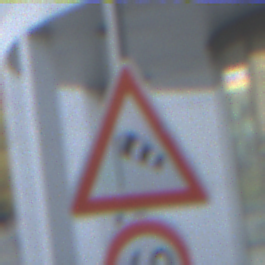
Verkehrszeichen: SeitenwindVonLinks
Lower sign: Geschwindigkeit40
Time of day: SunriseSunset
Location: Outdoor (Urban)
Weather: PartlyCloudy
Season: NotSpecified
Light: Natural